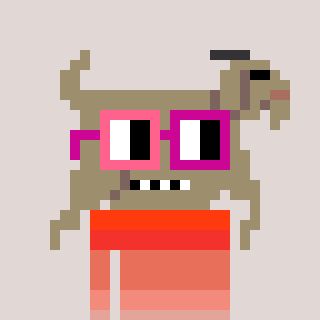
a pixel art character with square pink and red glasses, a goat-shaped head and a grayscale-colored body on a warm background